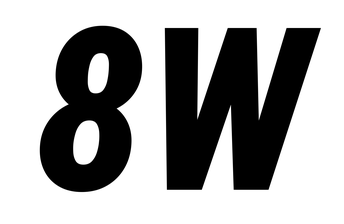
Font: Roboto-Italic_Condensed_ExtraBold_Italic